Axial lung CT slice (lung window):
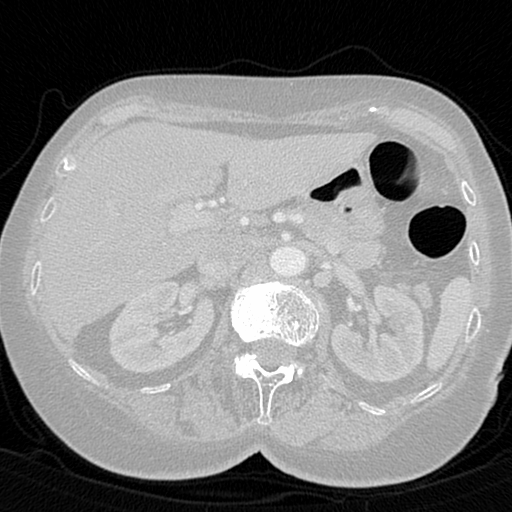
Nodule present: no